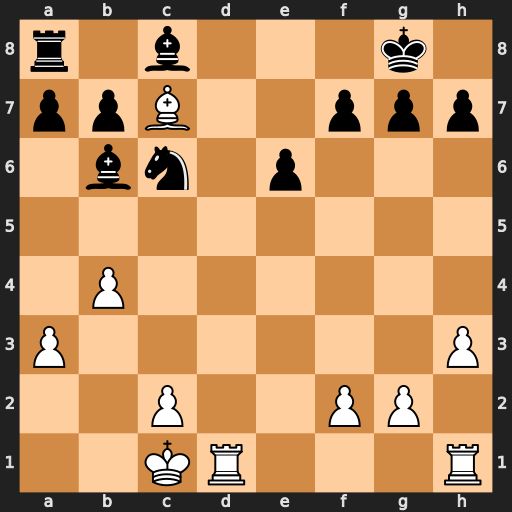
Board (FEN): r1b3k1/ppB2ppp/1bn1p3/8/1P6/P6P/2P2PP1/2KR3R
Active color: w
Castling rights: -
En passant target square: -
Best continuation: Bxb6 axb6 b5 Kf8 bxc6